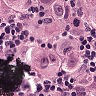
Metastatic tissue present: yes